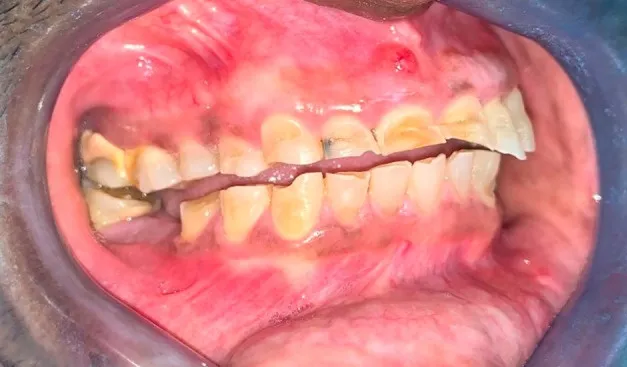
Right buccal view of the worn teeth showing lack of occlusal compensation.
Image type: medical_photograph (oral_photograph)